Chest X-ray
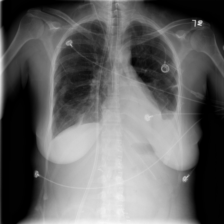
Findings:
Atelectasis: positive
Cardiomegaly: negative
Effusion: positive
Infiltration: negative
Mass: negative
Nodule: negative
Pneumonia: negative
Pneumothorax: negative
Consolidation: negative
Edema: negative
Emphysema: negative
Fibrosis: negative
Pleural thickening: negative
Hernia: negative